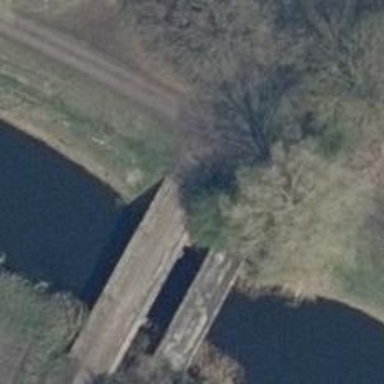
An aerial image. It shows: Track road on bridge.